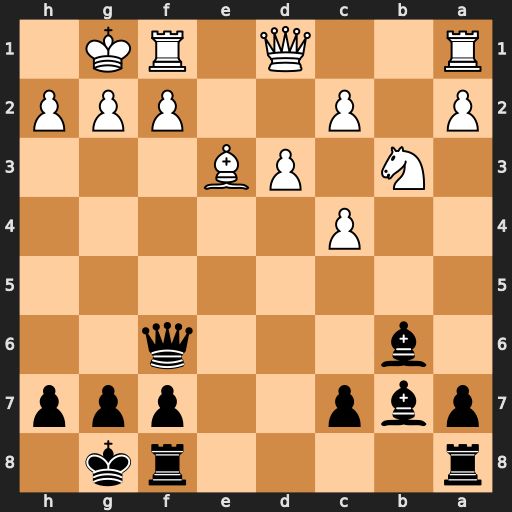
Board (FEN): r4rk1/pbp2ppp/1b3q2/8/2P5/1N1PB3/P1P2PPP/R2Q1RK1
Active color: b
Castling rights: -
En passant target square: -
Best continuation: Qg6 g3 Qc6 f3 Bxe3+